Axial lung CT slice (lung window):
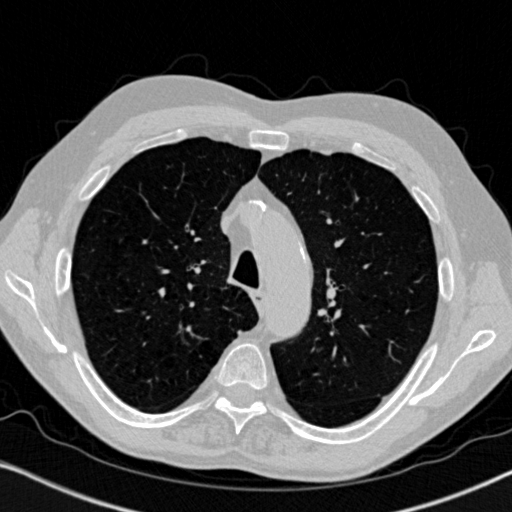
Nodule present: no